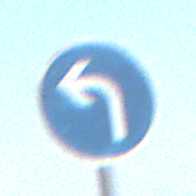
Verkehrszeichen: VorgeschriebeneFahrtrichtungLinks
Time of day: SunriseSunset
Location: Outdoor (Urban)
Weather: Clear
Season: NotSpecified
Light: Natural